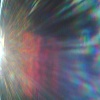
Label: sunburn